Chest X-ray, PA view. Patient: 44 years old, sex F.
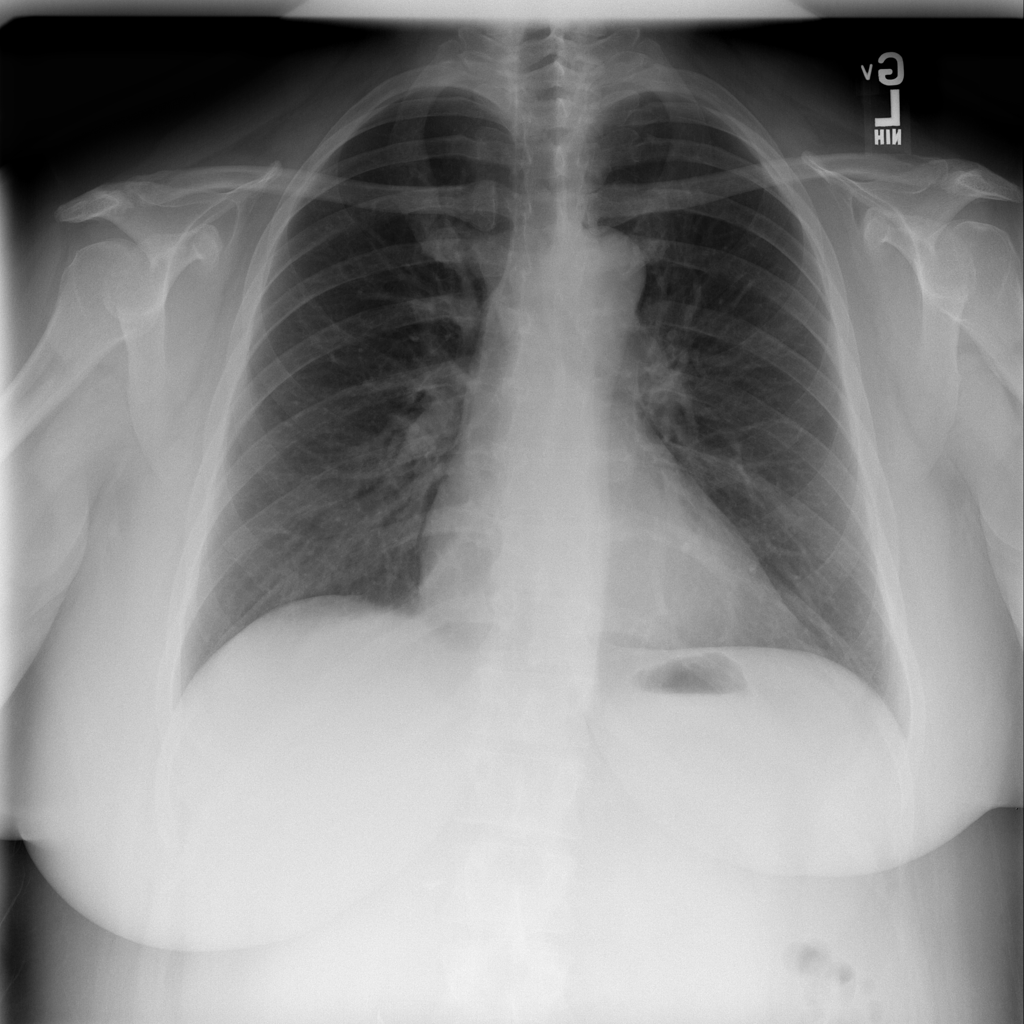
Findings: No Finding